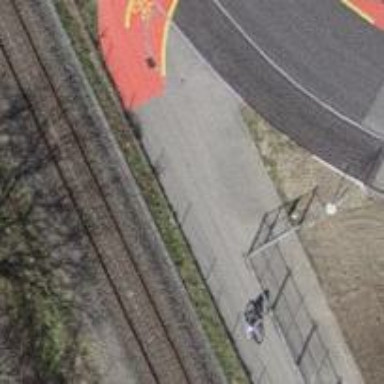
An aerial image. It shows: Asphalt cycleway also suitable for walking.